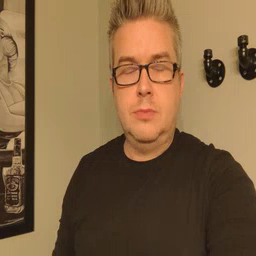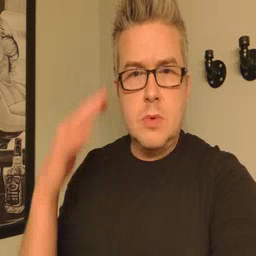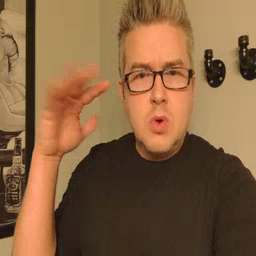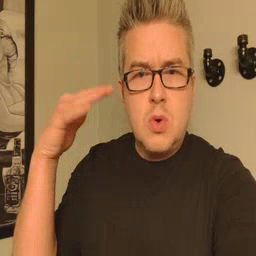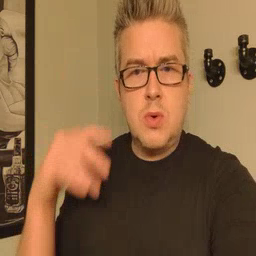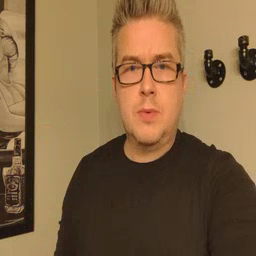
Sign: noisy